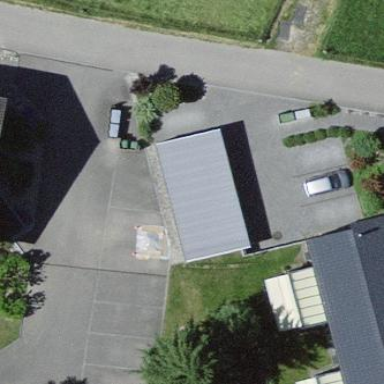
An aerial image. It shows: View of roof of building.